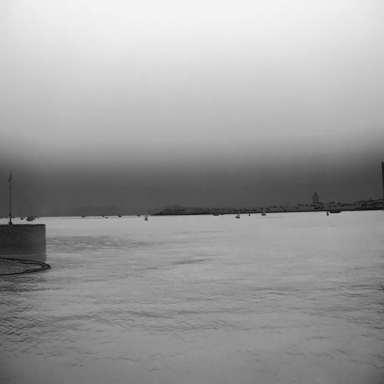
There is a container_ship in the infrared image.